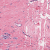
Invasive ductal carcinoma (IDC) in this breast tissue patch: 1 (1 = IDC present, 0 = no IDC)